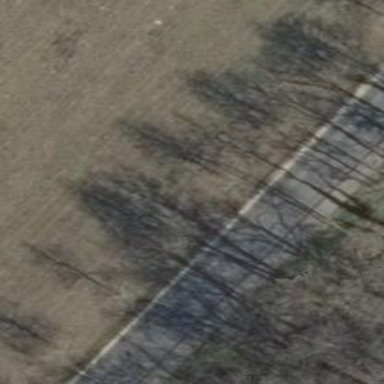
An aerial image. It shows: Avenue of trees.